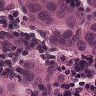
Metastatic tissue present: yes